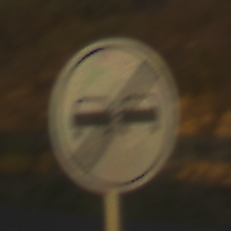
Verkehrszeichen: EndeUeberholverbot
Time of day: SunriseSunset
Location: Outdoor (RoadRail)
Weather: PartlyCloudy
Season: NotSpecified
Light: Natural